Interaction volume radius: 5 \u00c5
Interaction volume height: 30 \u00c5
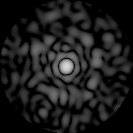
Disorder parameter: 0.8299